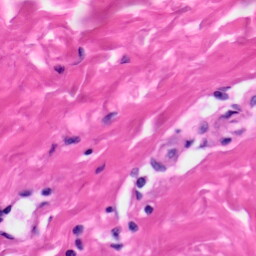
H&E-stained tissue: Skin